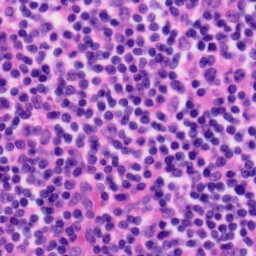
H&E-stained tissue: Tonsil